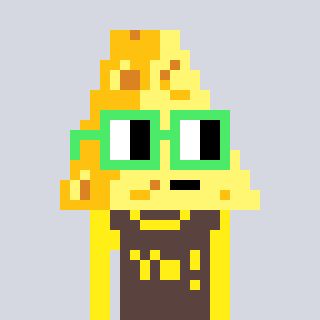
a pixel art character with square light green glasses, a cheese-shaped head and a darkbrown-colored body on a cool background